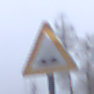
Verkehrszeichen: UnebeneFahrbahn
Umgebung: Outdoor, Suburban
Tageszeit: MorningAfternoon
Wetter: Overcast
Licht: Natural
Jahreszeit: NotSpecified
Kontrast: LowContrast